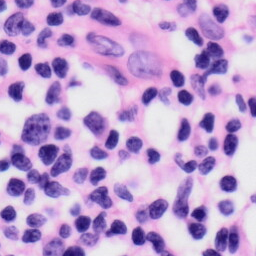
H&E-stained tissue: Skin